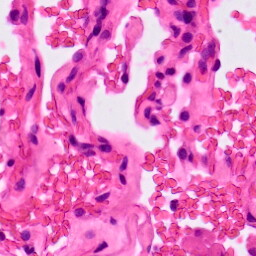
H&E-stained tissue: Lung